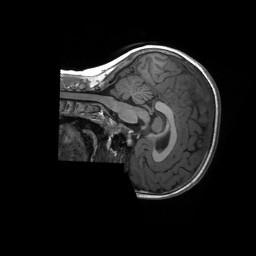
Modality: T1w
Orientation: sagittal
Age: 10
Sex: female
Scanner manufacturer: siemens
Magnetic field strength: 3 T
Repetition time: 2.3 s
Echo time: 0.00232 s